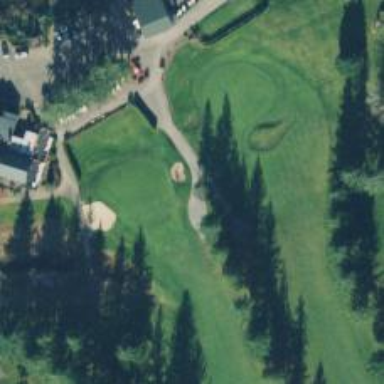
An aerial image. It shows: Pathway for golfing.